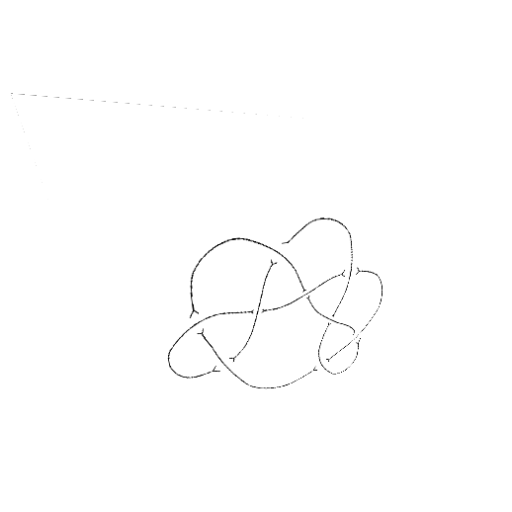
Crossing number: 9